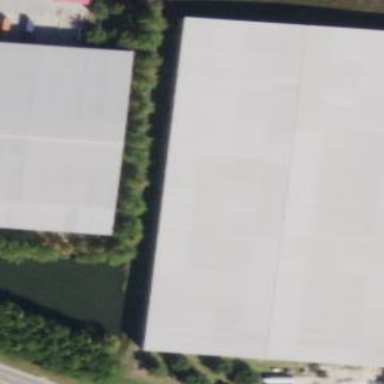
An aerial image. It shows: Warehouse building.